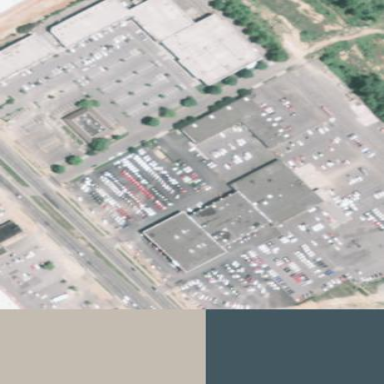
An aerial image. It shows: Building that houses car shop.